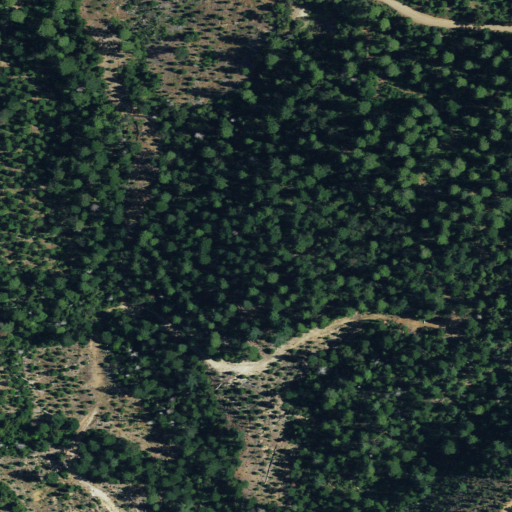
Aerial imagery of plain(s) in California named Sailor Flat containing evergreen forest, open development, and shrub